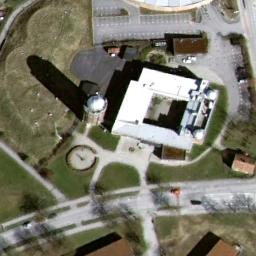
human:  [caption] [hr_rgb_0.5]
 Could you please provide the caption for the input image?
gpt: This is a church  It's a rectangle .

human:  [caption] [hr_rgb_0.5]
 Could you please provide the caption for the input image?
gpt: A church with a white roof, Surrounded by several buildings and roads and trees and lawns .

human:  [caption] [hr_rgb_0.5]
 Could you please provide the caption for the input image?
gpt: The ring church with a white tower is built in the lawn .

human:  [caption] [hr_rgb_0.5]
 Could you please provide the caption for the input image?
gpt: There is a church in the middle of the grass next to the road .

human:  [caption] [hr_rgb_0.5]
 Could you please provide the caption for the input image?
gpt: It is a church with a white roof and a courtyard on a lawn .